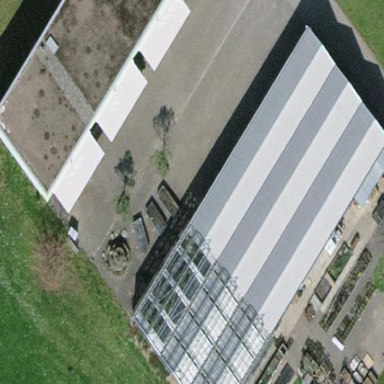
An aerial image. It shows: Greenhouse.